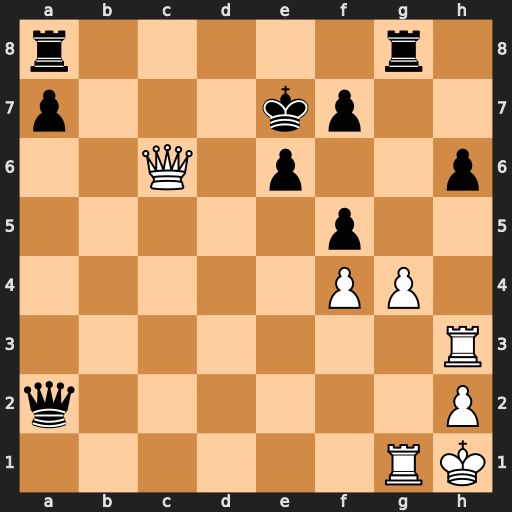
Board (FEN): r5r1/p3kp2/2Q1p2p/5p2/5PP1/7R/q6P/6RK
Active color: w
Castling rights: -
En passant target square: -
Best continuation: Qb7+ Kf6 Rxh6+ Kg7 Rxe6